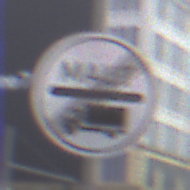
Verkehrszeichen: EndeMautpflicht
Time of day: MorningAfternoon
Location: Outdoor (Urban)
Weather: Overcast
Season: NotSpecified
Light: Natural